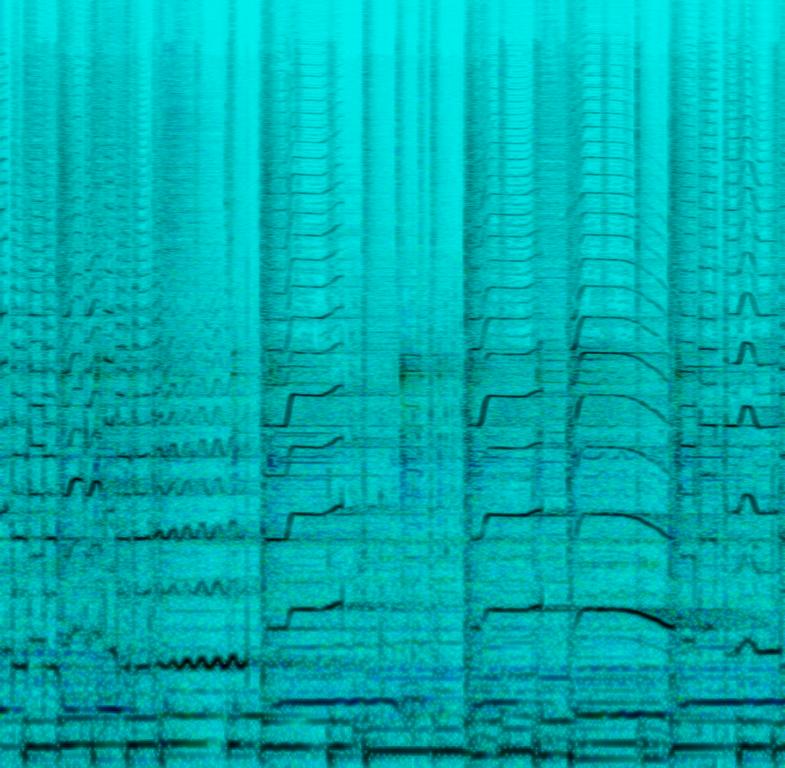
An acoustic drum is playing a 3/3 groove along with a bass. Two e-guitars are playing melodie while one of the e-guitars is highly distorted and takes the lead with a loud and wild melody in the higher register. This song may be playing in a bar.